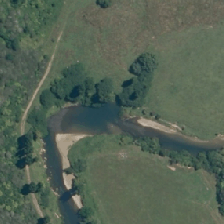
Land cover: deciduous_hardwood